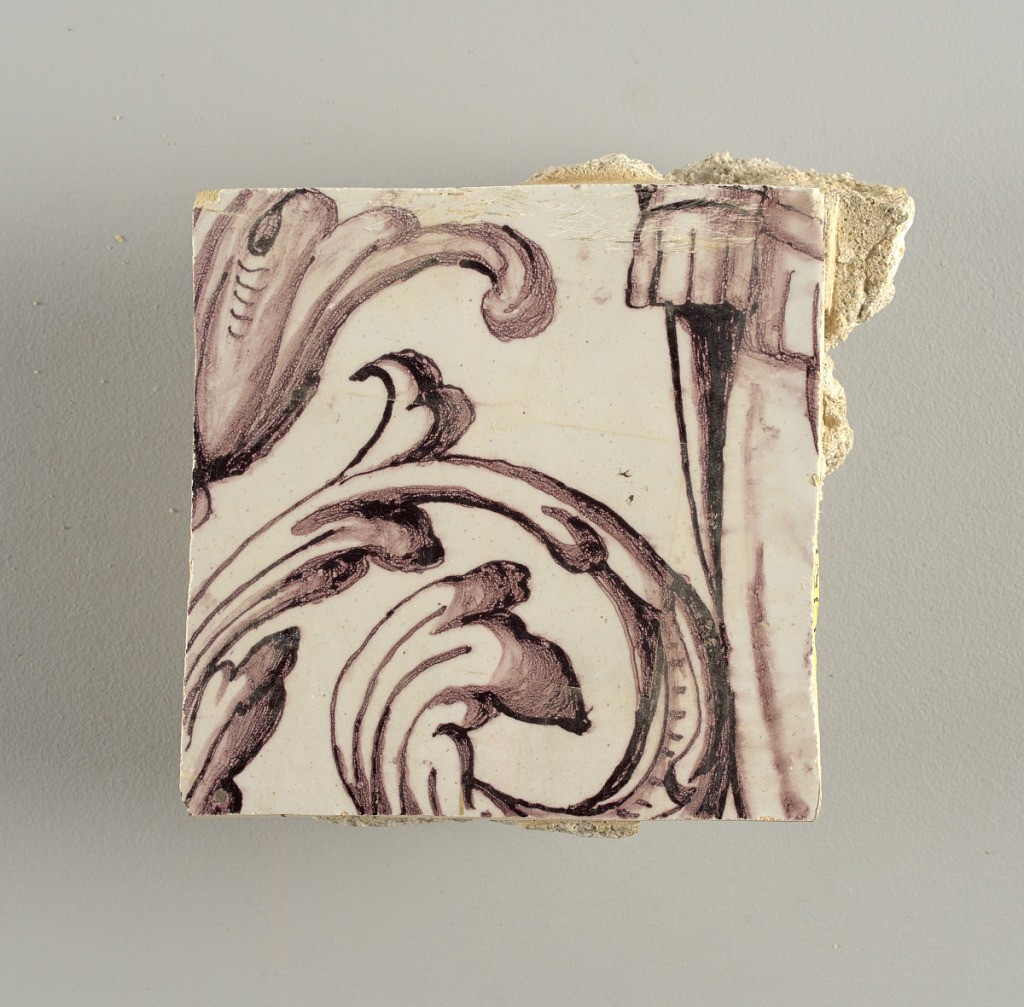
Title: Wall facing
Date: ca. 1725
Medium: Tin-glazed earthenware, underglaze
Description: Horizontal rectangle.  Thirty-seven tiles wide and twenty-one high with opening for door or window nineteen and one-half tiles high and twelve wide.  To left and right of opening, centered canopy above. Left, woman representing Hope, right, a sculputure urn.  Centered above opening, a mascaron.  Arabesque design of foliage.